Aerial crown-view tile of a tropical tree (Barro Colorado Island, Panama), acquired 20240918:
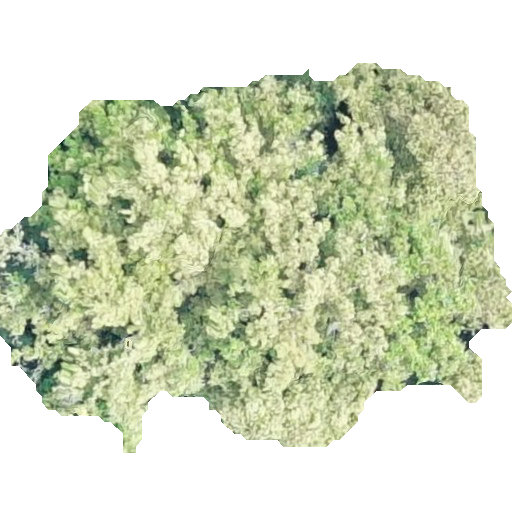
Species: Prioria copaifera
GBIF accepted scientific name: Prioria copaifera
Crown area: 231.877 m²